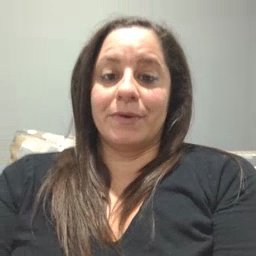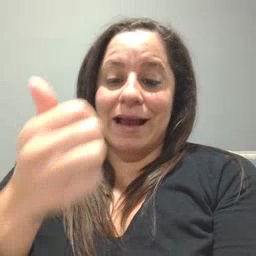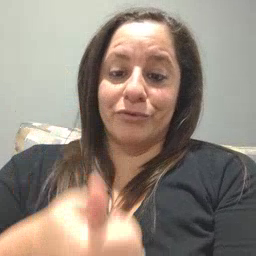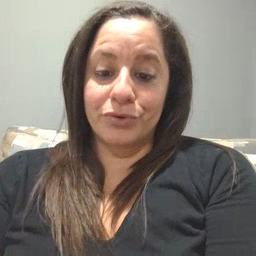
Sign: every